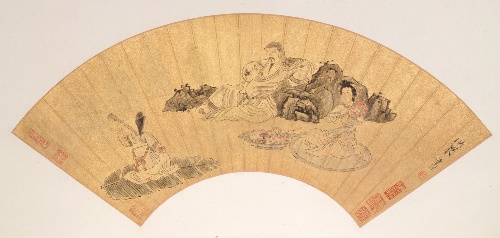
Title: 明  陳洪綬  山水花鳥人物圖   扇冊|Landscapes and Flowers
Artist: Chen Hongshou
Artist bio: Chinese, 1598–1652
Date: first half of the 17th century
Object type: Folding fans mounted as album leaves
Classification: Paintings
Medium: Twelve folding fans mounted as album leaves; ink and color on gold paper
Culture: China
Period: late Ming (1368–1644)–early Qing (1644–1911) dynasty
Dimensions: 9 1/2 x 20 1/2 in. (24.1 x 52.1 cm)
Department: Asian Art
Credit line: Gift of Douglas Dillon, 1989
Accession year: 1989
Repository: Metropolitan Museum of Art, New York, NY
Tags: Men|Landscapes